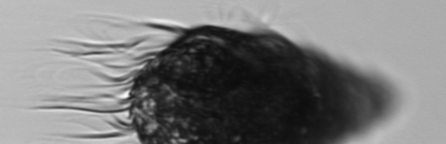
Label: Laboea_strobila